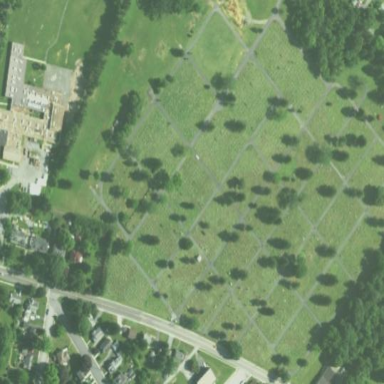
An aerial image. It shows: Cemetery or graveyard.